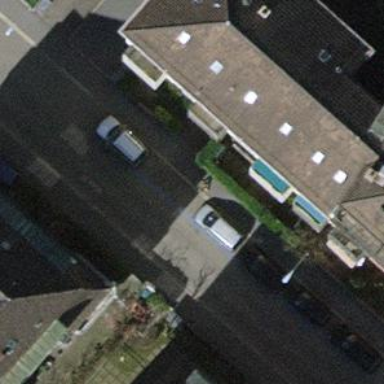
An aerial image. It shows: Parking lane.